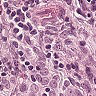
Metastatic tissue present: yes